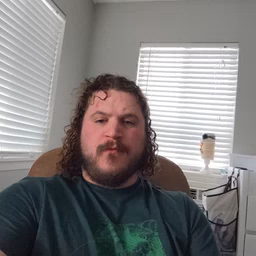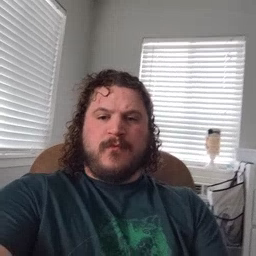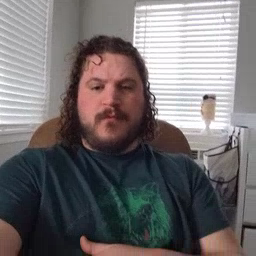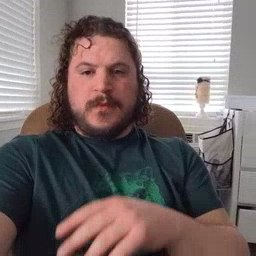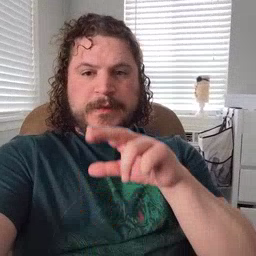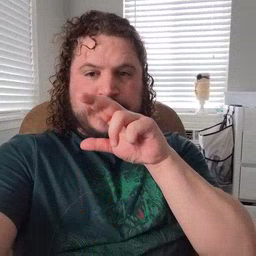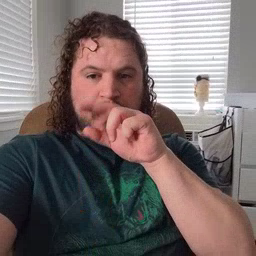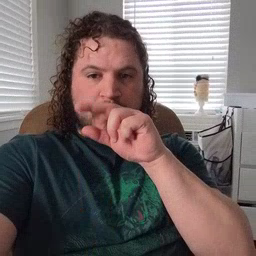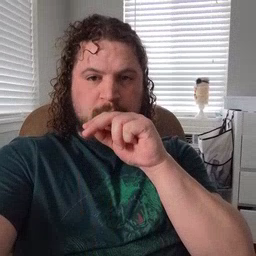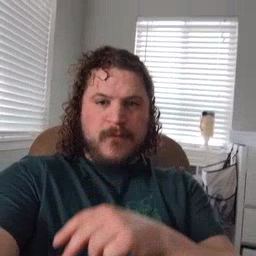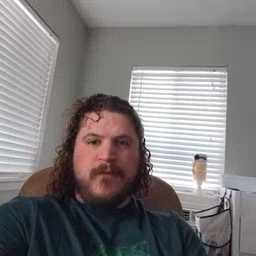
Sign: duck